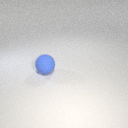
large blue rubber sphere